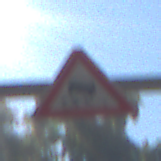
Verkehrszeichen: SchleuderOderRutschgefahr
Umgebung: Outdoor, RoadRail
Tageszeit: Midday
Wetter: Clear
Licht: Natural
Jahreszeit: NotSpecified
Kontrast: HighContrast